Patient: sex M, age 57
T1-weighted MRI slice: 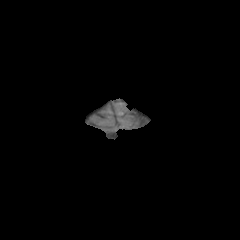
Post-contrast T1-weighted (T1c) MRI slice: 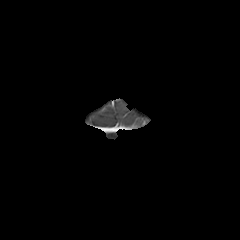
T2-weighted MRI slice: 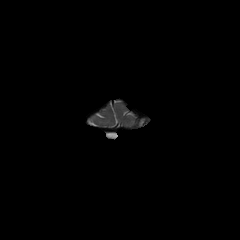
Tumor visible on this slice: no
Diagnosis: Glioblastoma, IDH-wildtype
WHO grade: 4